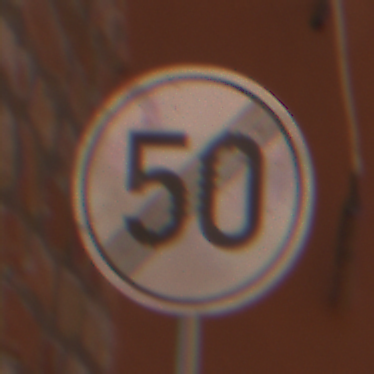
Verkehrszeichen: EndeGeschwindigkeit50
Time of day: MorningAfternoon
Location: Outdoor (Urban)
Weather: Clear
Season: NotSpecified
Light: Natural